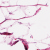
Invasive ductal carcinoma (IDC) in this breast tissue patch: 0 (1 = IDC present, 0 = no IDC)